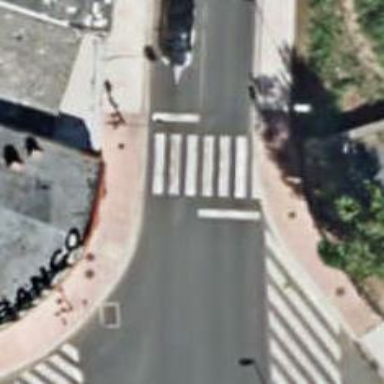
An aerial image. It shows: Road with traffic signals at crossing.